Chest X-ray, AP view. Patient: 35 years old, sex M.
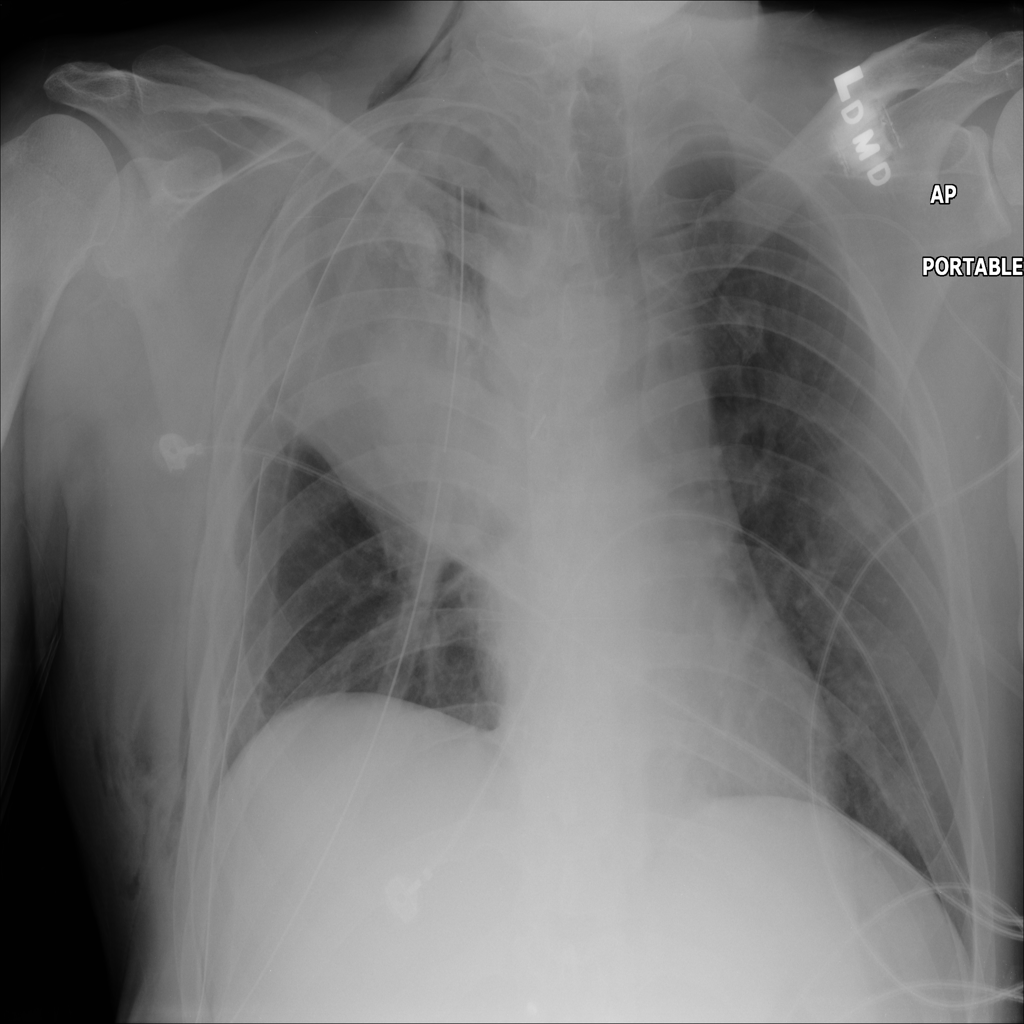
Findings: Mass